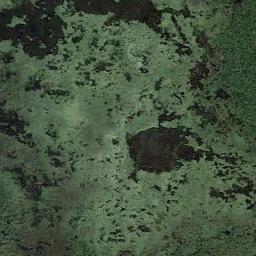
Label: wetland